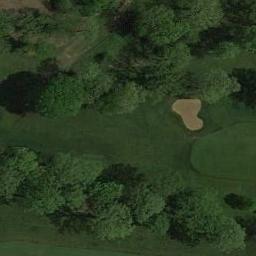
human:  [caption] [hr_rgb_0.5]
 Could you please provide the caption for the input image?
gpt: There are several bunkers and many trees on a large green lawn on the golf course .

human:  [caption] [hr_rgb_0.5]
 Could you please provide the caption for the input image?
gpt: There are many trees near the golf course .

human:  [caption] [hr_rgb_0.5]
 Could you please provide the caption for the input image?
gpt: There are three large bunkers and two paths .

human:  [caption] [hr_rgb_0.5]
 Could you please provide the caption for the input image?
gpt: The golf course has a putting green, Some barrier trees and a sandpit and some barrier trees are on both sides of the fairway .

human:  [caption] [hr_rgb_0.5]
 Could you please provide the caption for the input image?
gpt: There are many green trees and a bunker on the golf course .